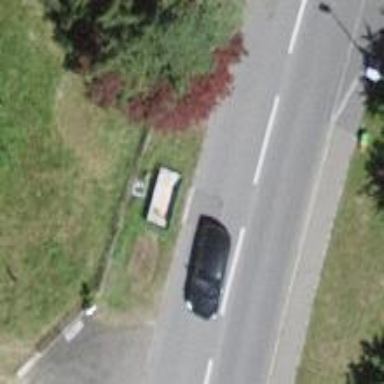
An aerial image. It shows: Bus stop with stop position for public transport.